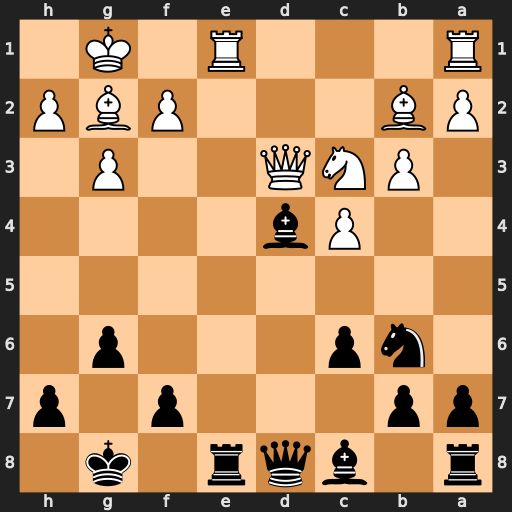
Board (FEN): r1bqr1k1/pp3p1p/1np3p1/8/2Pb4/1PNQ2P1/PB3PBP/R3R1K1
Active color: b
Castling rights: -
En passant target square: -
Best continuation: Rxe1+ Rxe1 Bxf2+ Kxf2 Qxd3